Question: I'm trying to set an event trigger to one of my controls inside a , i'm using a storyboard and a DoubleAnimation nested with a DoubleAnimationUsingKeyFrames when i set the storyboard TargetName to "ContentPopup" wich is a Grid i hold below, but i get an error telling me that:
The animation code on the control template is:
'''
<Grid Margin="0" Width="55" Height="40">
<Grid.Triggers>
<EventTrigger RoutedEvent="m:Pushpin.MouseDown">
<BeginStoryboard>
<Storyboard>
<DoubleAnimation Duration="00:00:00.<PHONE>" Storyboard.TargetName="ContentPopup" Storyboard.TargetProperty="(UIElement.RenderTransform).(TransformGroup.Children)[0].(ScaleTransform.ScaleX)" To="1">
...
</Storyboard>
</BeginStoryboard>
</EventTrigger>
</Grid.Triggers>
...
</Grid>
'''
The code on the grid i need to animate is:
'''
<Grid Name="ContentPopup"
Background="White"
Opacity="0.85"
RenderTransformOrigin="0,0">
<Grid.RenderTransform>
<TransformGroup>
<ScaleTransform ScaleX="0" ScaleY="0"/>
<SkewTransform/>
<RotateTransform/>
<TranslateTransform/>
</TransformGroup>
</Grid.RenderTransform>
...
</Grid>
'''
MSDN says that the following needs to be done to make an object targetable

and a grid is a FrameworkElement i want the animation to run on every single one of the controls i summon on my main window using this control template, they are a lot of them so i need to use the template.
The question is:
Is there a way to assign the element as a target in the template?
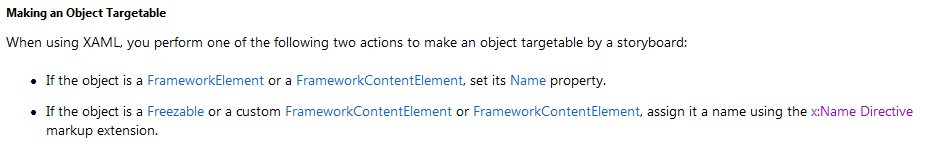
Answer: So i found the right way to do it, even though grid is a you can't access it from the control template, so you need to provide some binding or XAML reference to it in order to work, so with the same exact code just instead of using the property using the with value:
'''
Storyboard.Target="{Binding ElementName=ContentPopup}"
'''
or also:
'''
Storyboard.Target="{x:Reference Name=ContentPopup}"
'''
it worked for me